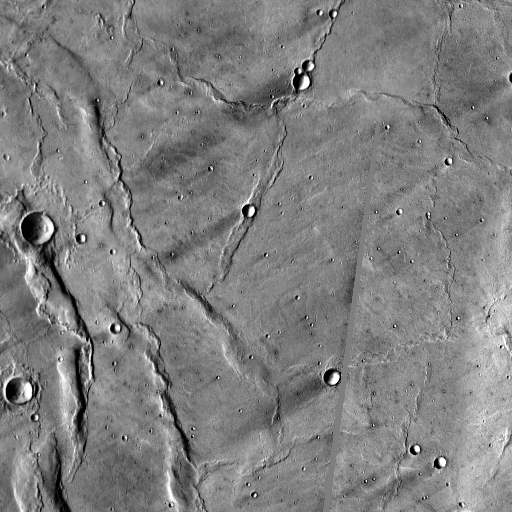
Crater classes present: Background, Other, Layered, Buried, Secondary